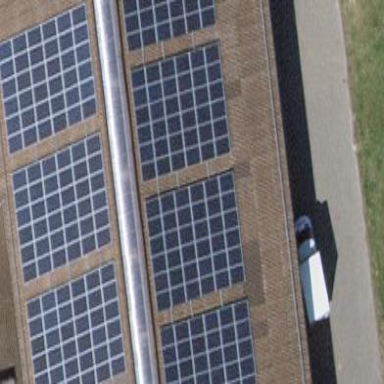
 consisting of solar photovoltaic panels."